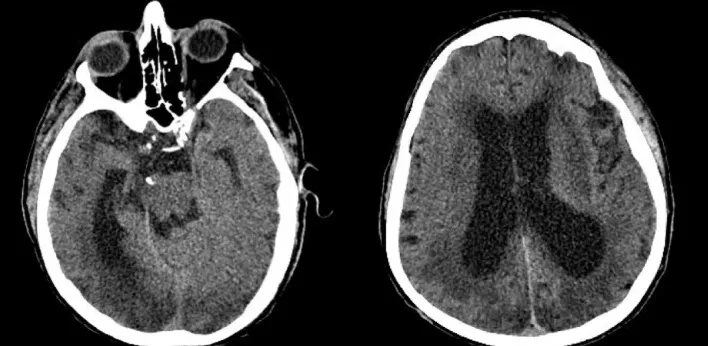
CT Scan of the head showing small linear areas of hyperintensity in the posterior occipito-parietal junction as well as enlarged ventricles suggesting the recurrence of hydrocephalus.
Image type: radiology (ct)